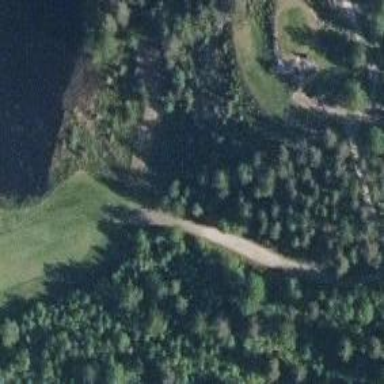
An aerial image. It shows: Footway that doubles as golf path.